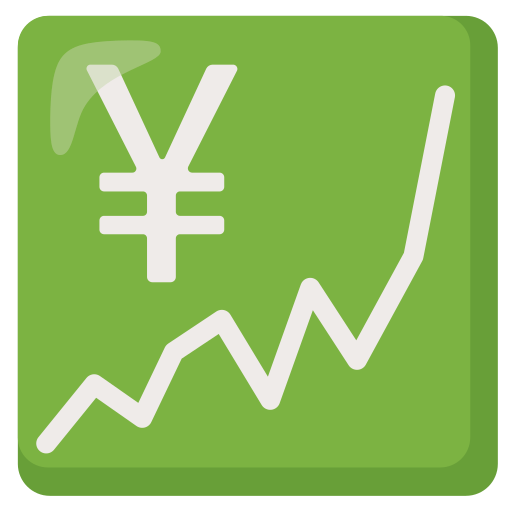
Emoji: 💹